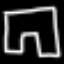
Label: pants